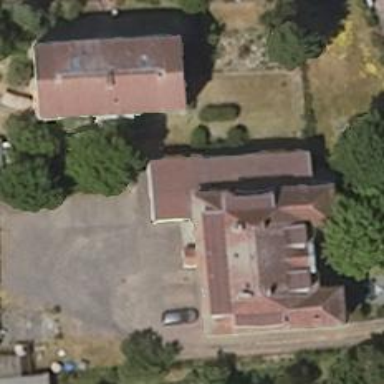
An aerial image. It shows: Building.